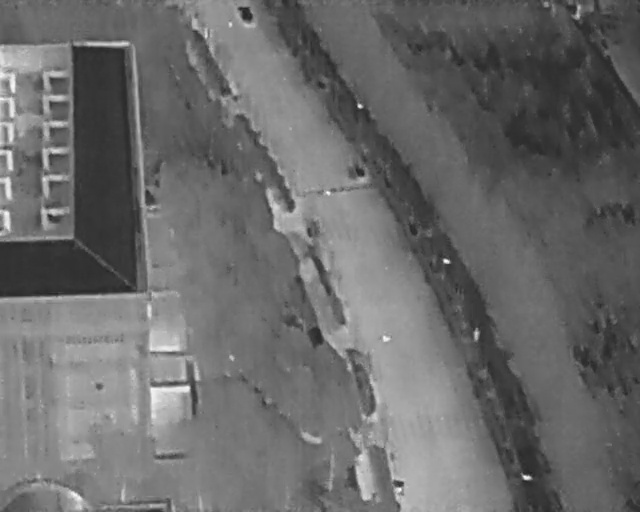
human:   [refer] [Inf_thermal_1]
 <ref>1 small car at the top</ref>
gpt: <box>[[36, 1, 40, 4, 160]]</box>